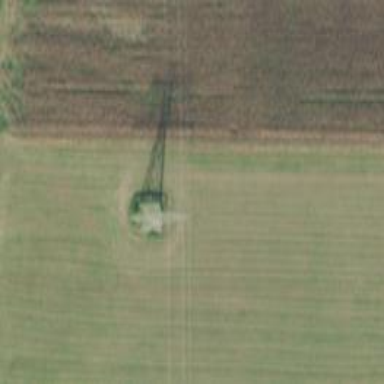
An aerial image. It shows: Lattice structure tower used for power transmission.